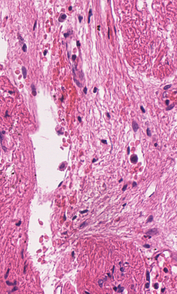
Tumor epithelial tissue: no
Tumor-associated stroma tissue: yes
Normal tissue: no